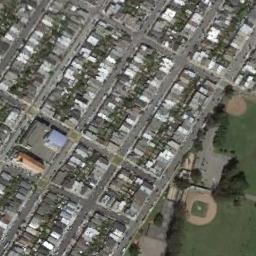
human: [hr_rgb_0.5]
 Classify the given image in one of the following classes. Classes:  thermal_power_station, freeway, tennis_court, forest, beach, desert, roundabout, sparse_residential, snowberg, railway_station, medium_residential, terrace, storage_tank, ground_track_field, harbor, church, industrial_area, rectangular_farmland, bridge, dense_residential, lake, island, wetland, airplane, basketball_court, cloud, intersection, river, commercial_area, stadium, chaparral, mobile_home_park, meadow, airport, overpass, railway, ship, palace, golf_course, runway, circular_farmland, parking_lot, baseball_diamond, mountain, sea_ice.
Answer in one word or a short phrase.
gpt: baseball_diamond